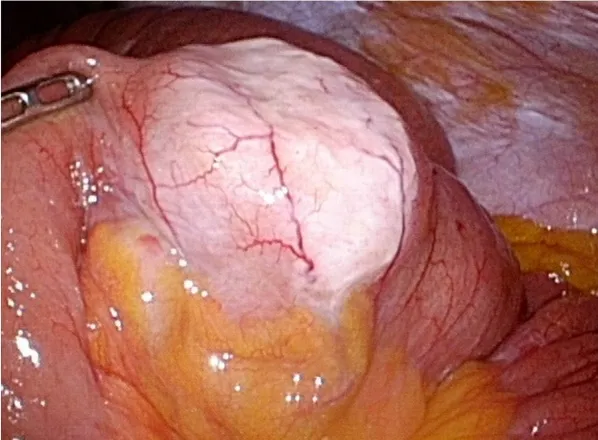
Laparoscopic intraoperative view. Lead point presumably indicating a mass-like lesion.
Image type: medical_photograph (other_medical_photograph)